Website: macys
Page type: delivery-shipping
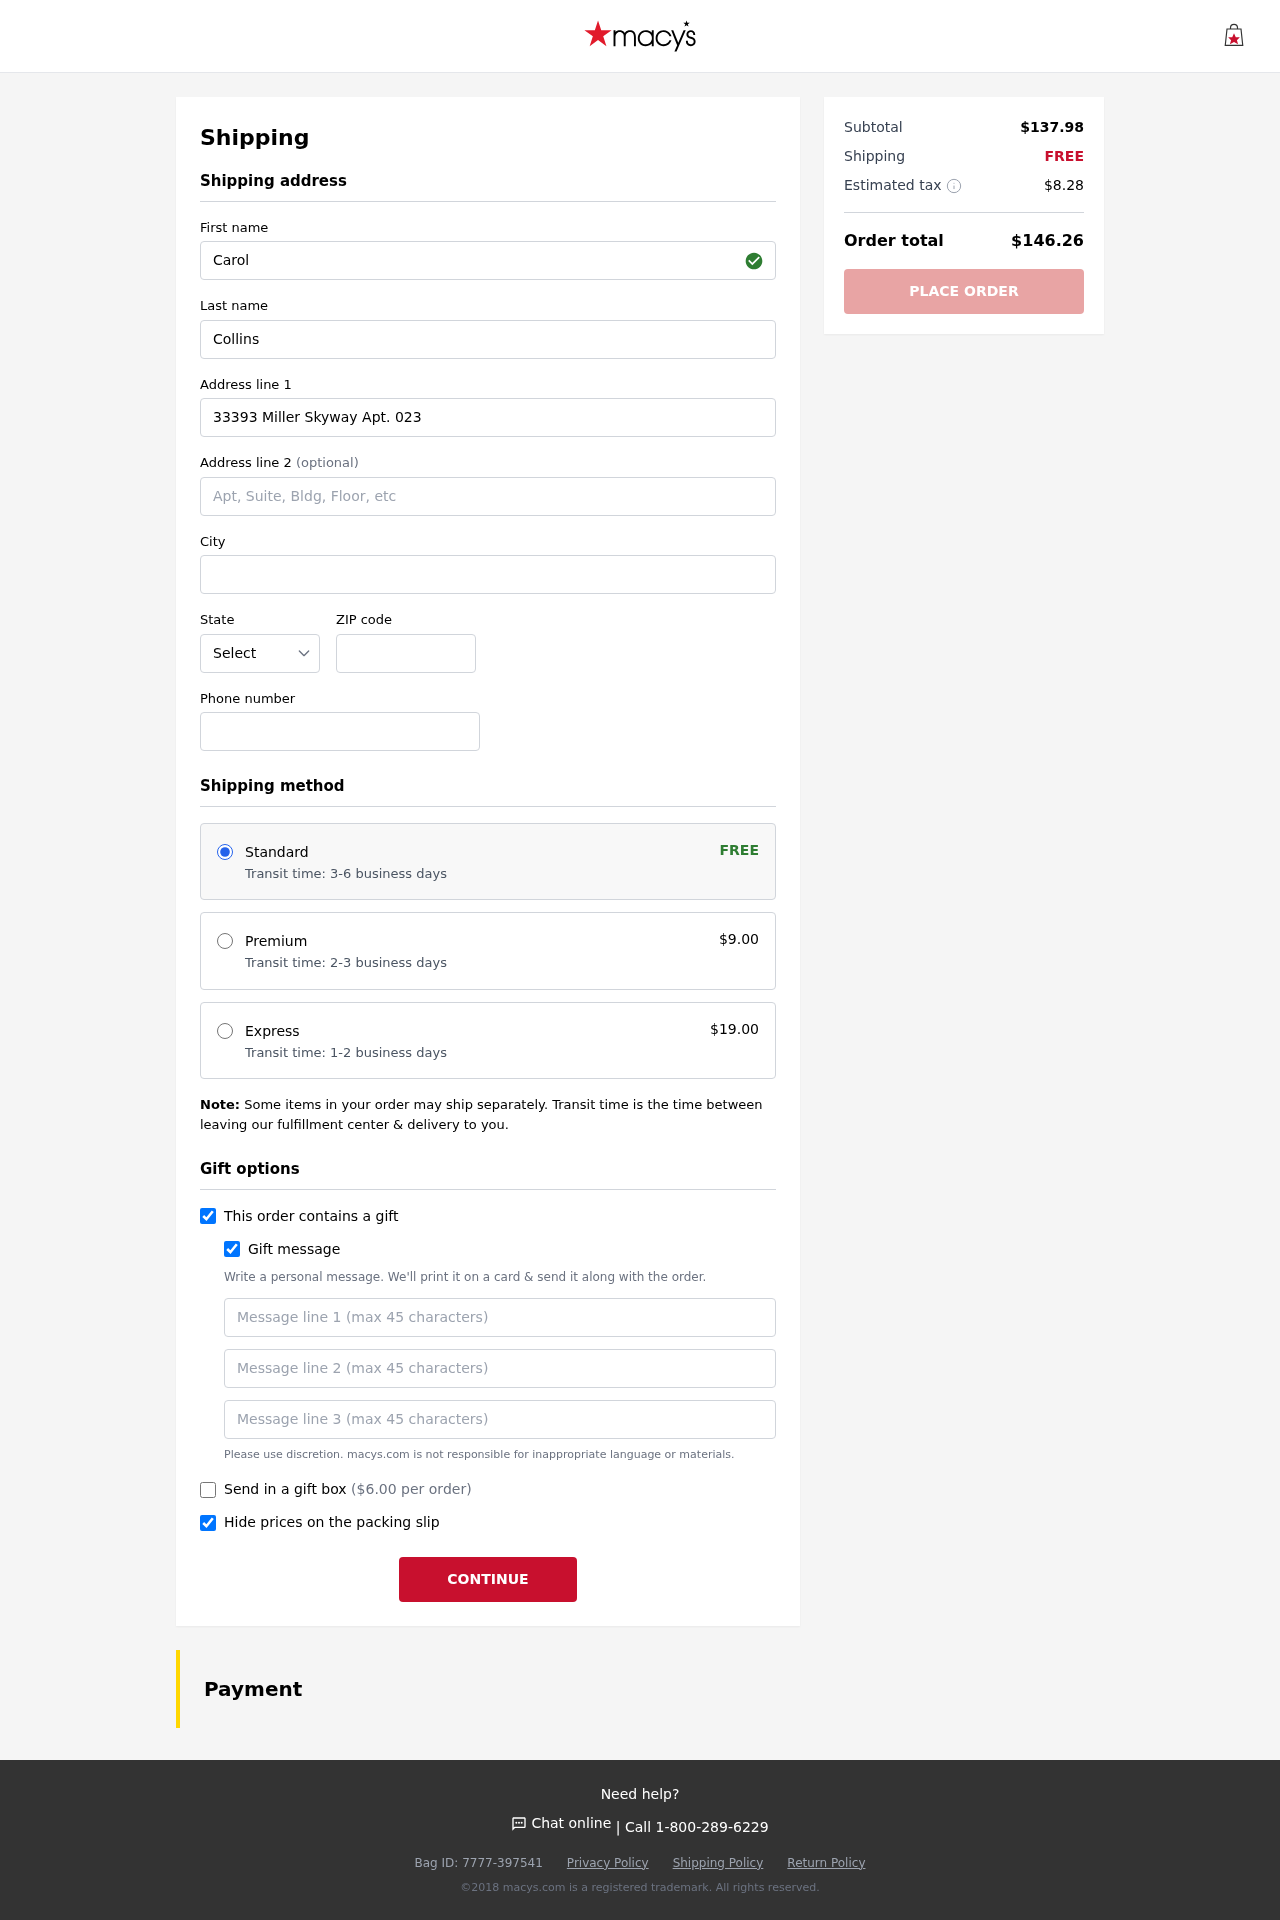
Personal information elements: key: PII_STATE_ABBR
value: PA
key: PII_FIRSTNAME
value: Carol
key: PII_LASTNAME
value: Collins
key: PII_STREET
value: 33393 Miller Skyway Apt. 023
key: PII_CITY
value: East Carrie
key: PII_POSTCODE
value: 79538
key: PII_PHONE
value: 5859919156
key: PII_GIFT_MESSAGE
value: Hey Meagan! I couldn't resist picking out these cute T-Bar sandals for you—I remember you mentioning how much you wanted something stylish for summer outings. Hope they add a little extra sunshine to your days! Carol
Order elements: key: ORDER_SHIPPING_STANDARD
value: Transit time: 3-6 business days
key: ORDER_SHIPPING_COST
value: FREE
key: ORDER_SHIPPING_PREMIUM
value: Transit time: 2-3 business days
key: ORDER_SHIPPING_PREMIUM_PRICE
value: $9.00
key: ORDER_SHIPPING_EXPRESS
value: Transit time: 1-2 business days
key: ORDER_SHIPPING_EXPRESS_PRICE
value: $19.00
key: ORDER_GIFT_BOX_PRICE
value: ($6.00 per order)
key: ORDER_SUBTOTAL
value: $137.98
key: ORDER_SHIPPING_COST2
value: FREE
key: ORDER_TAX
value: $8.28
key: ORDER_TOTAL
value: $146.26